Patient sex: M
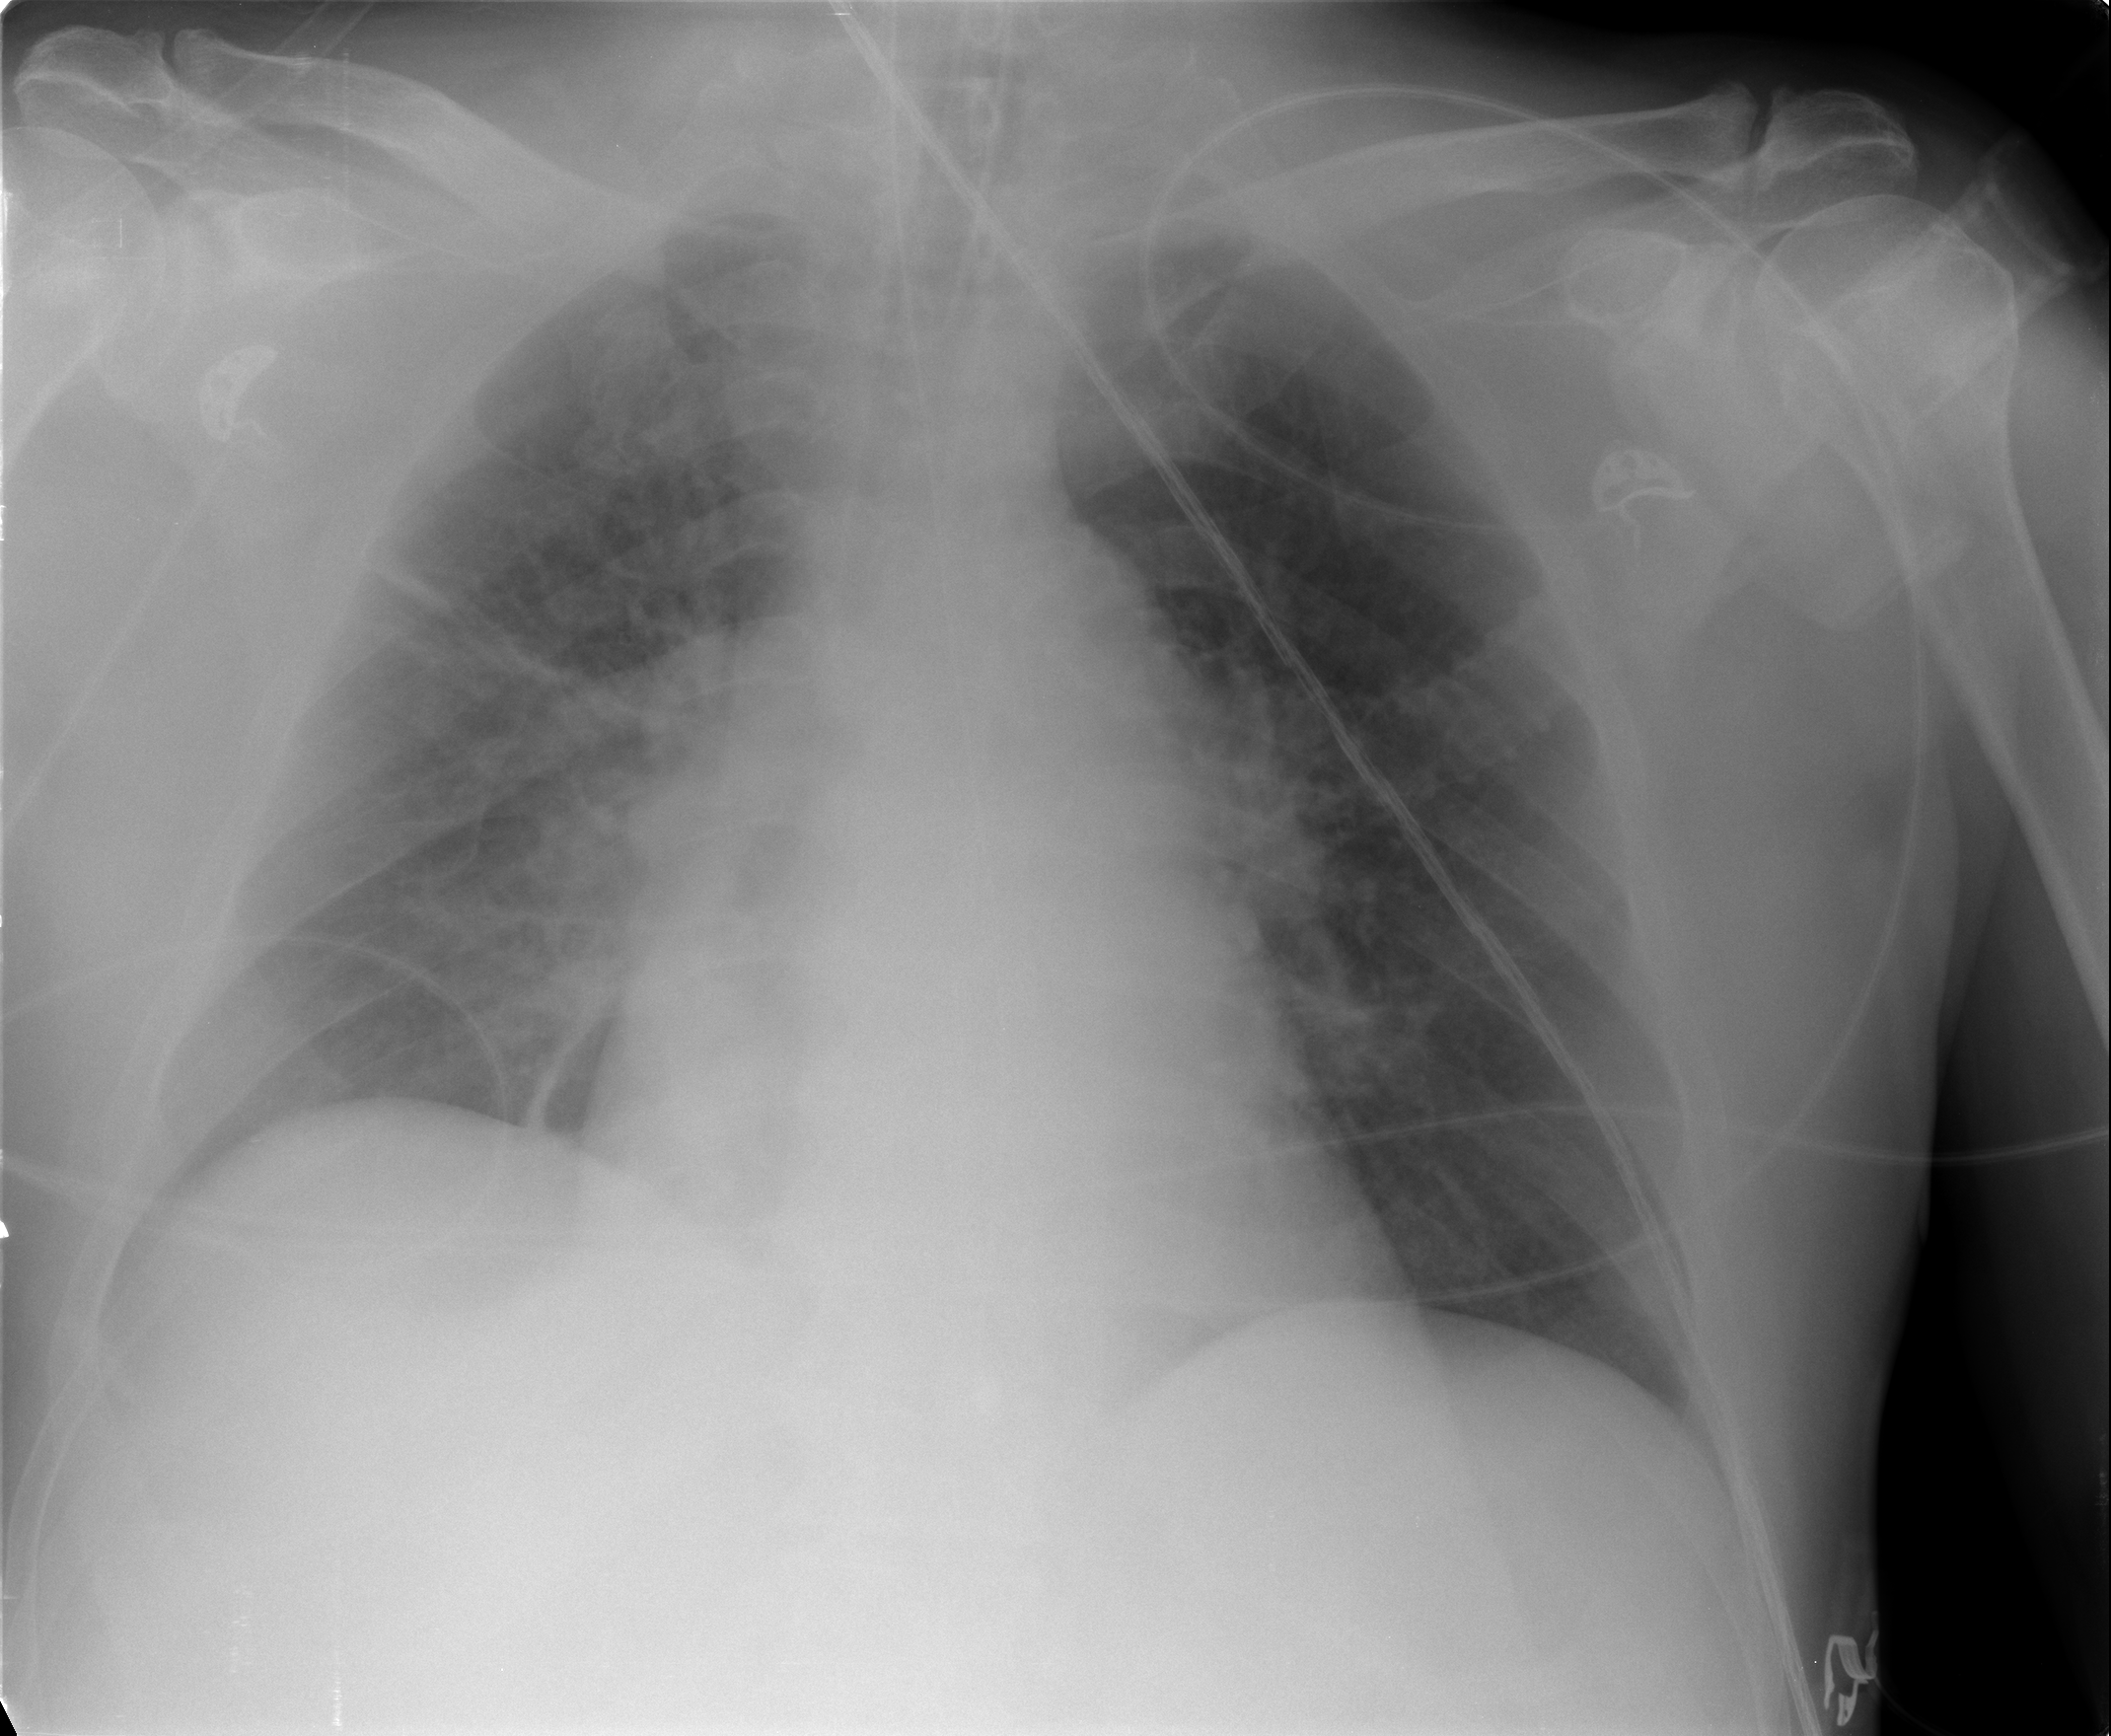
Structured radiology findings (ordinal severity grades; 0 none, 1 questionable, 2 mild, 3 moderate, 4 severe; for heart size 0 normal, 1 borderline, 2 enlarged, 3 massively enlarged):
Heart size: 0
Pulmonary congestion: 0
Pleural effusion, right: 2
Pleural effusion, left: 0
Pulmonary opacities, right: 2
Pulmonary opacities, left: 0
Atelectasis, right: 0
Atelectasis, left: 0